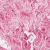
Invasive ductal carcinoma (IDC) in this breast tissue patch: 0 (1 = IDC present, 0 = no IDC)